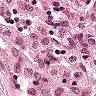
Metastatic tissue present: no